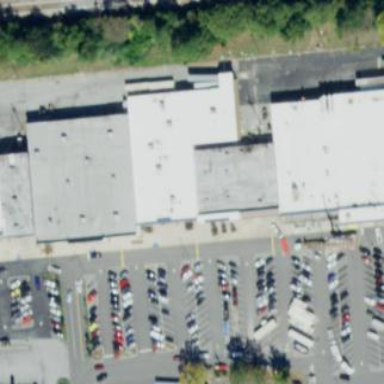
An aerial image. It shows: Retail building housing department store.